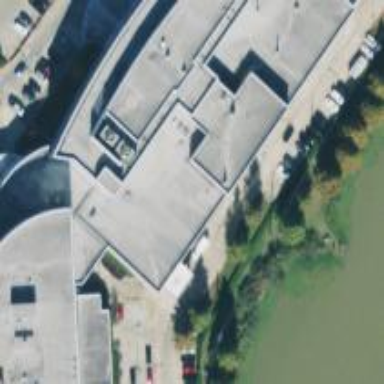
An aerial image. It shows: Hospital building.